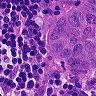
Metastatic tissue present: yes